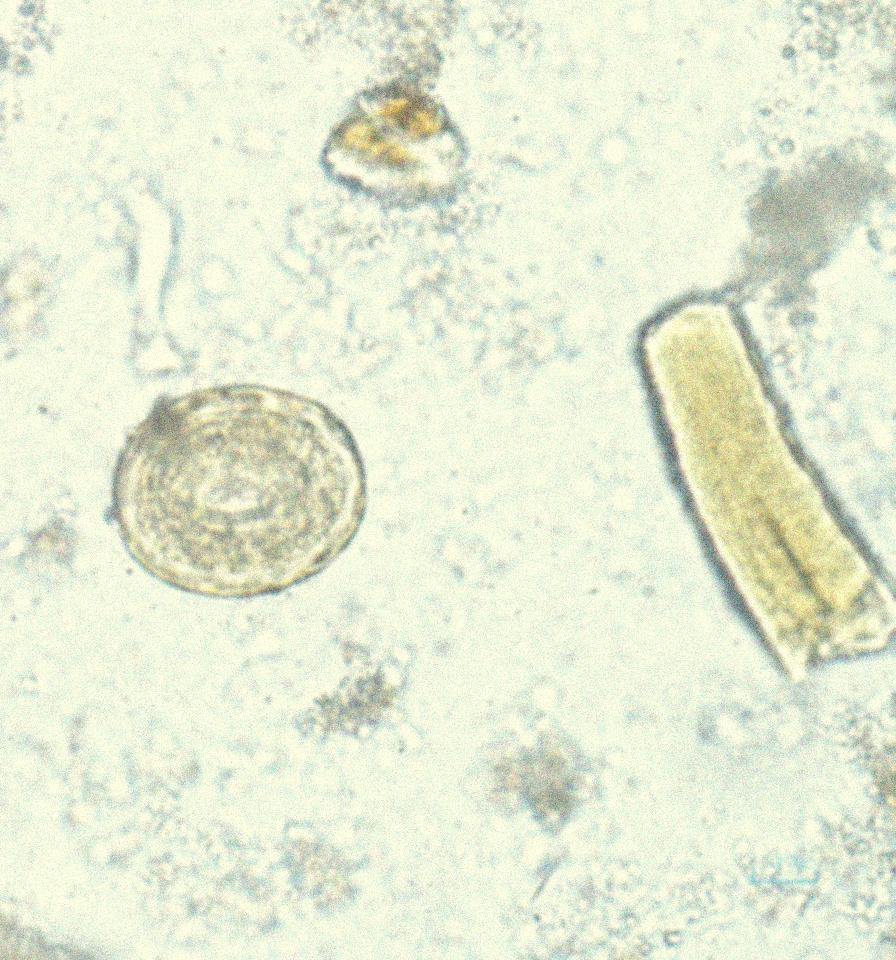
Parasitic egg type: Ascaris lumbricoides